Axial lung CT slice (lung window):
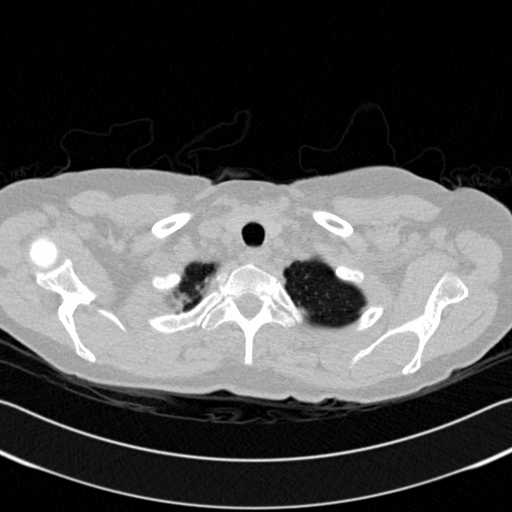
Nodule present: no